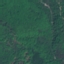
Land use / land cover: Forest